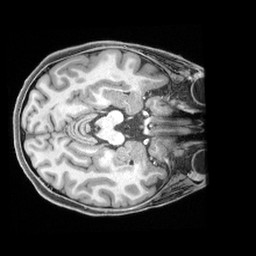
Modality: T1w
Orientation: axial
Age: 20
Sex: female
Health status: healthy
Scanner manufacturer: siemens
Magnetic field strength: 3 T
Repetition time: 2.4 s
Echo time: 0.00194 s